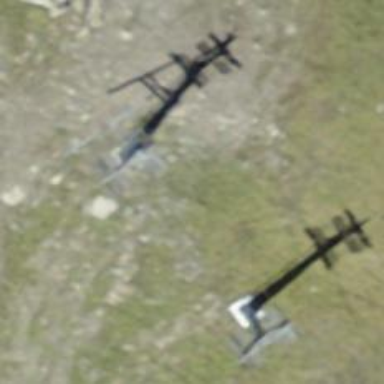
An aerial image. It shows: Chair lift captured from aerial perspective.